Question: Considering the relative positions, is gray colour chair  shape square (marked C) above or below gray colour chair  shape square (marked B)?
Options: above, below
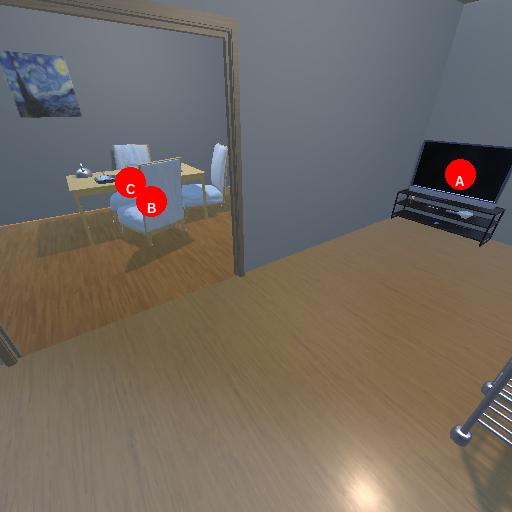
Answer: above